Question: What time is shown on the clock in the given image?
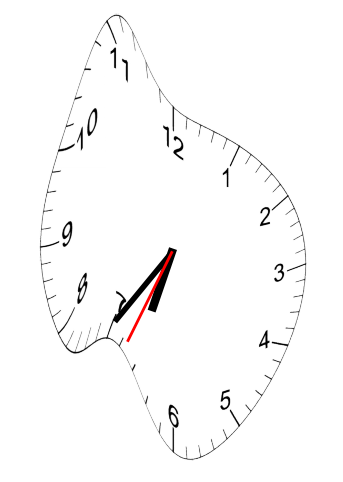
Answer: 06:35:34